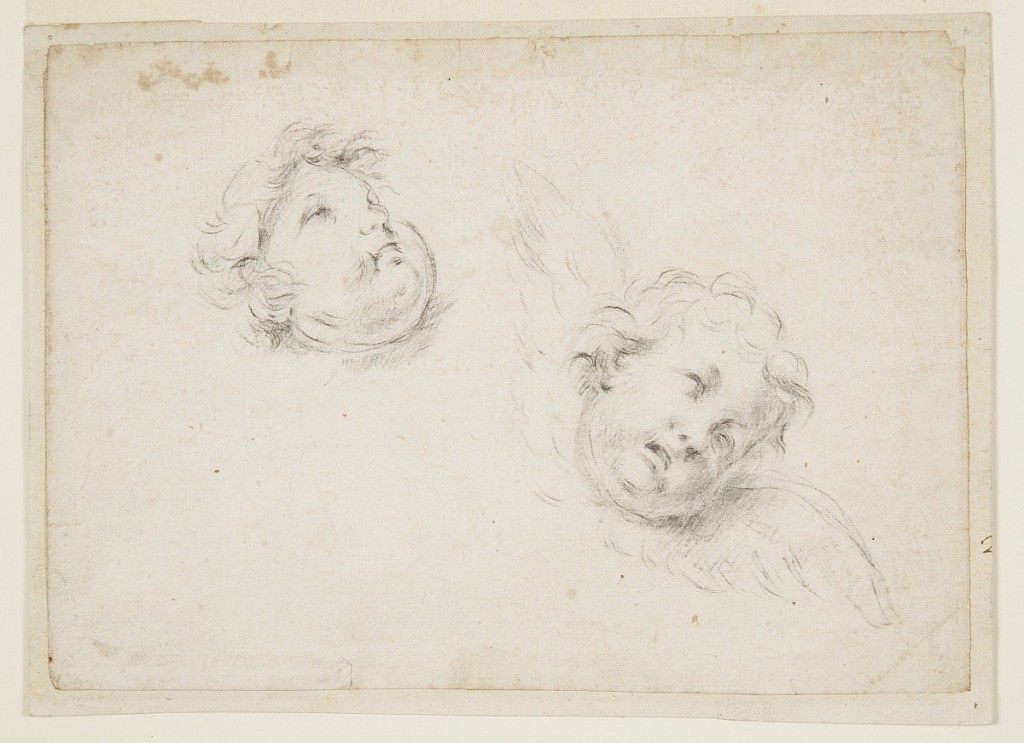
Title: Study for Two Cherubim
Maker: Francesco Solimena, Italian, 1657–1747
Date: early 18th century
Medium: Black chalk on paper
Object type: Drawing
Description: At top left, a raised head of a child shown from the right lower jaw. At lower right, a cherub's face and wings obliquely shown.